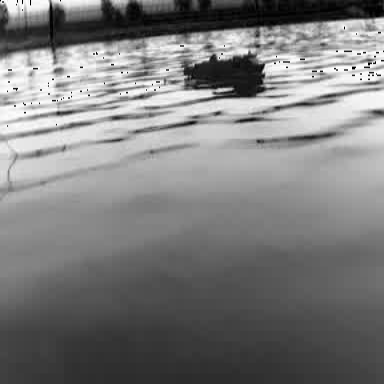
There is a container_ship in the infrared image.